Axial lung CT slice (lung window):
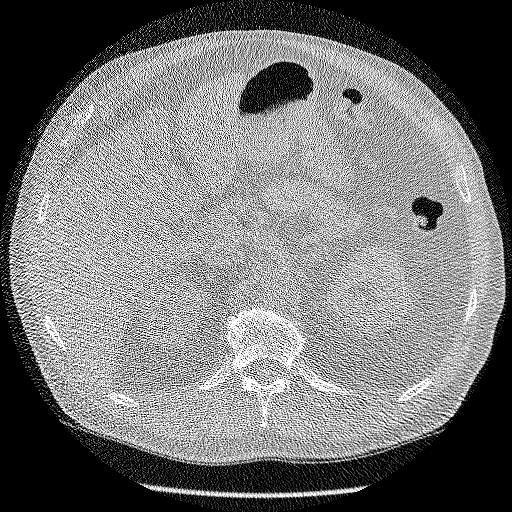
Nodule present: no